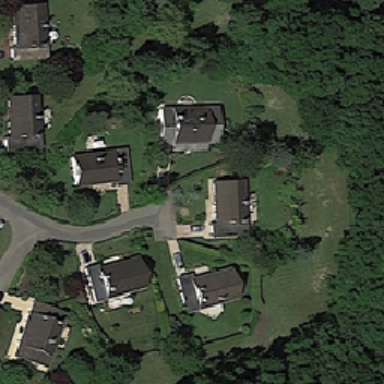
There is a house with a black village in the center of the forest .